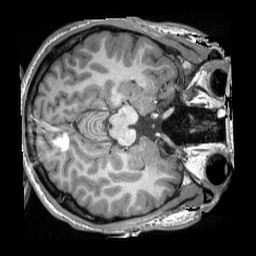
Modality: T1w
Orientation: axial
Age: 21
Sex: male
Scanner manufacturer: siemens
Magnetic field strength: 3 T
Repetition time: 2.3 s
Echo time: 0.00308 s